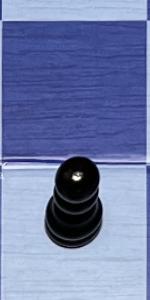
Label: Pawn_Black